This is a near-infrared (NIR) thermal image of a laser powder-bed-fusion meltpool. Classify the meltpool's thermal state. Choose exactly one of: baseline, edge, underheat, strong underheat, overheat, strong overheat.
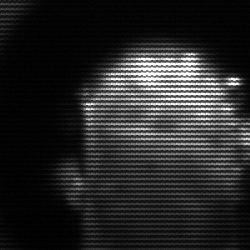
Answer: baseline